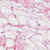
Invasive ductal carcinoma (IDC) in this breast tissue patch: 0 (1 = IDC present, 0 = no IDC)